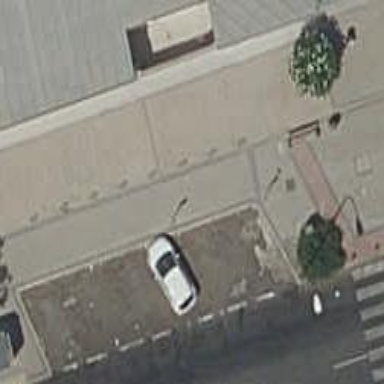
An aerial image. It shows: Bollard.